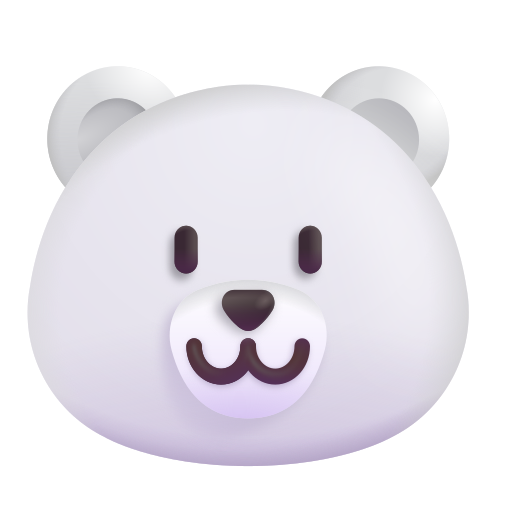
polar bear color